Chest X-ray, PA view. Patient: 73 years old, sex F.
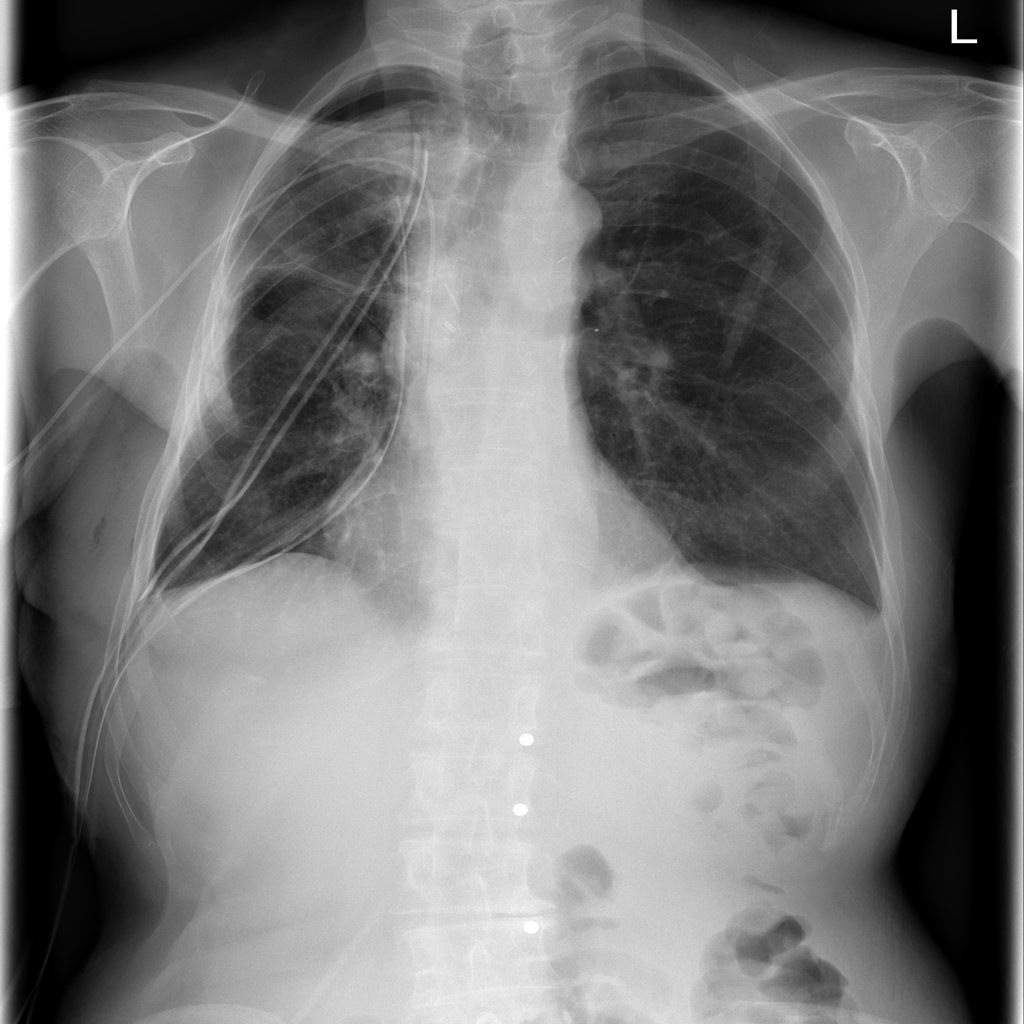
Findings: Emphysema, Pneumothorax